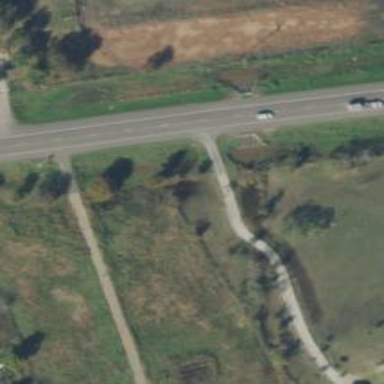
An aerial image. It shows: Culvert tunnel.